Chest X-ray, PA view. Patient: 40 years old, sex F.
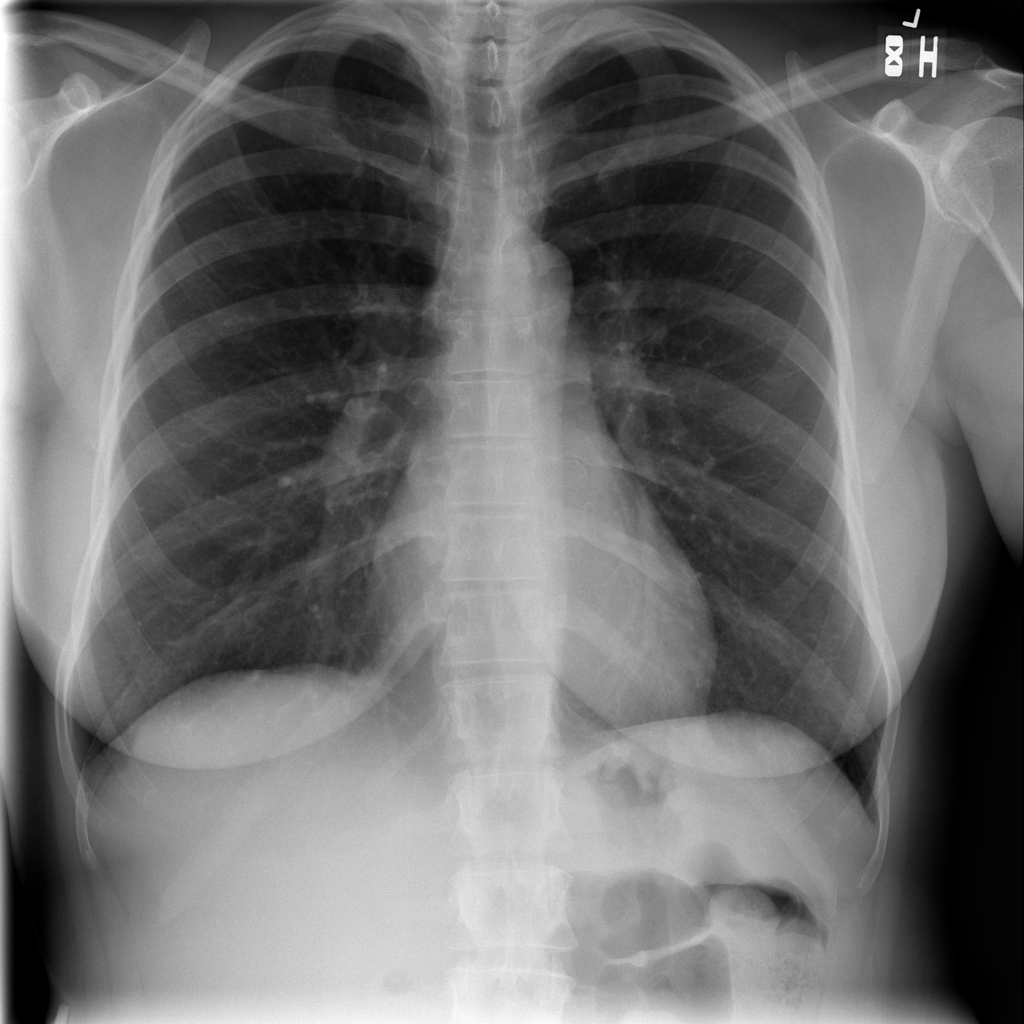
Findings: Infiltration